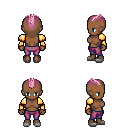
a pixel art fantasy rpg character, female body template, human, dark skin, gold arm armor, magenta pants, pink short mohawk hairstyle, white slippers, four views (front, back, left, right), 2x2 character sprite sheet, small pixel art, hard edges, no anti-aliasing